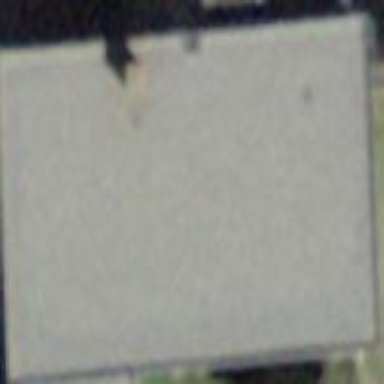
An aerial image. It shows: Building with flat roof.